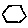
Label: hexagon